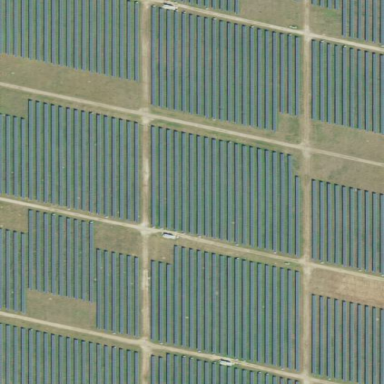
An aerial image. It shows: Solar power generator utilizing photovoltaic technology with solar photovoltaic panels.